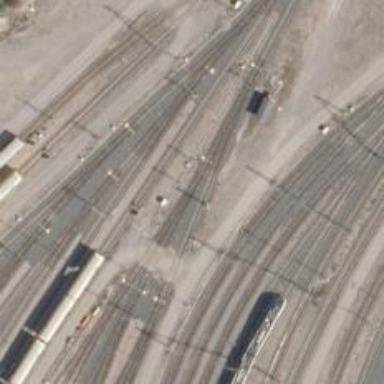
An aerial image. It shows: Rail yard with electrified contact lines for railway operations.